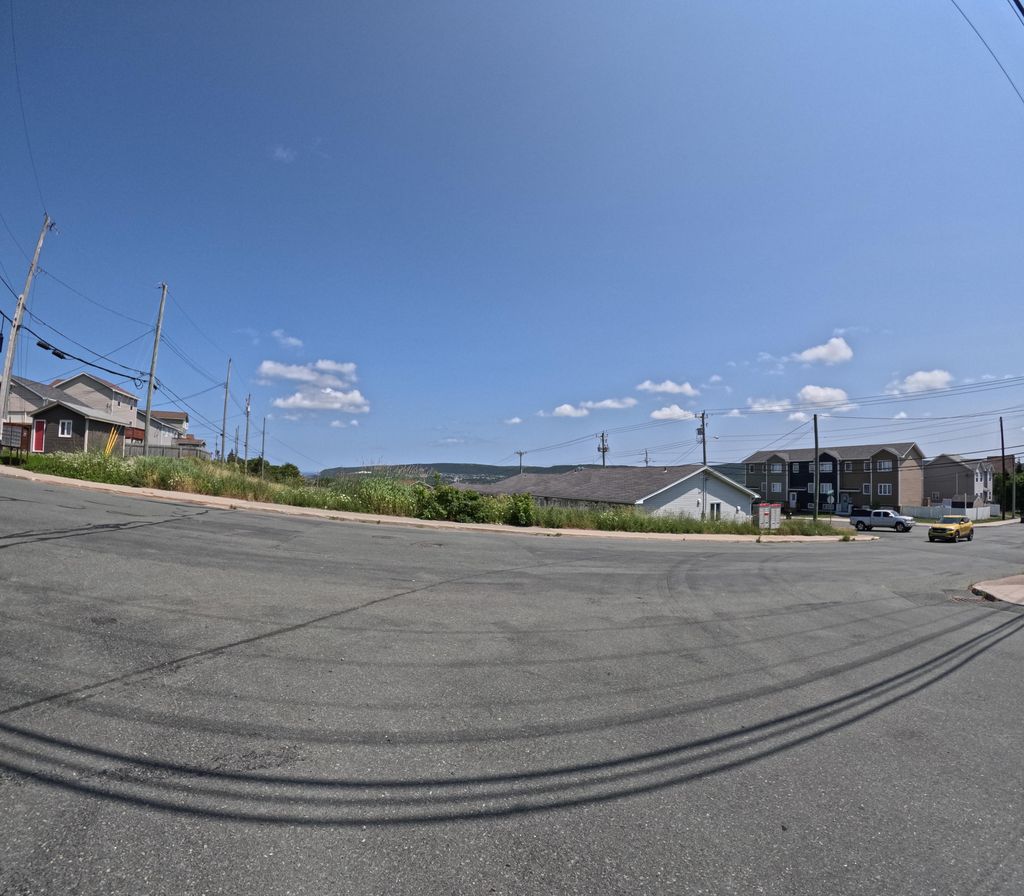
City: st_johns